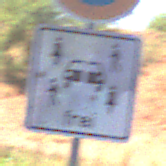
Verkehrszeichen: CarsharingfahrzeugeFrei
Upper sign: EingeschraenktesHalteverbot
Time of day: Midday
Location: Roofed (Underpass)
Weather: Clear
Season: NotSpecified
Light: Natural